Interaction volume radius: 10 \u00c5
Interaction volume height: 10 \u00c5
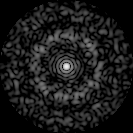
Disorder parameter: 0.8479